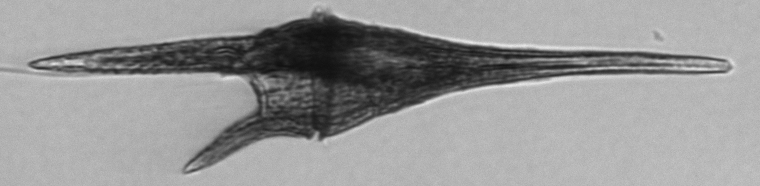
Label: Tripos_furca